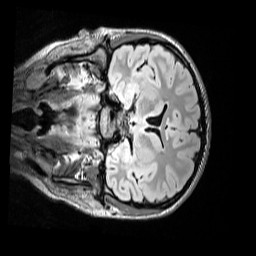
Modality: FLAIR
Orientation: coronal
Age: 12
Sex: female
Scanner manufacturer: siemens
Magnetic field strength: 3 T
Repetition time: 5 s
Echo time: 0.388 s